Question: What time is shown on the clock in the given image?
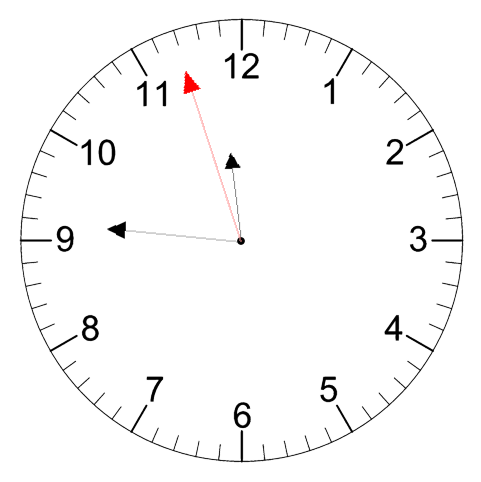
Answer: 11:45:57